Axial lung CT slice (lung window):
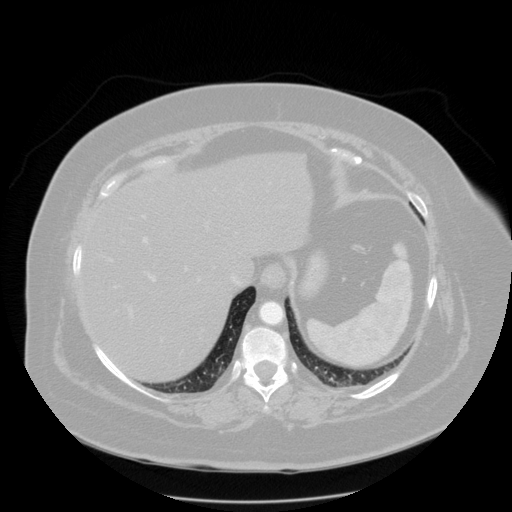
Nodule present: no